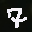
Label: 7